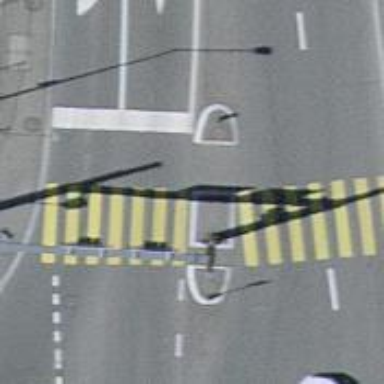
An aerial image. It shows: Zebra crossing controlled by traffic signals with zebra markings.